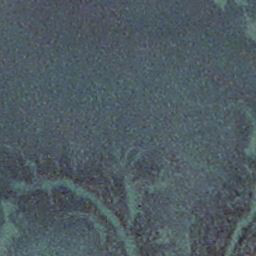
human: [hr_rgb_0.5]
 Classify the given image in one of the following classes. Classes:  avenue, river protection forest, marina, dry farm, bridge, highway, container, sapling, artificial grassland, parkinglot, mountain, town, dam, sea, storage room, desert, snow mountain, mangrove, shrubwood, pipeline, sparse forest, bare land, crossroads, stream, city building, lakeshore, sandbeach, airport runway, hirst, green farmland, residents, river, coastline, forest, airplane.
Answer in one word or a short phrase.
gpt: stream